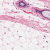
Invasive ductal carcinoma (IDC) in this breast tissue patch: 0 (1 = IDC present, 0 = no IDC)